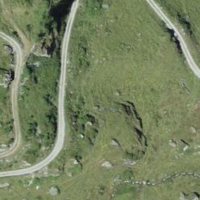
EUNIS habitat code: 26
Species observed at this site:
Arnica montana